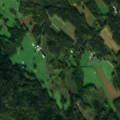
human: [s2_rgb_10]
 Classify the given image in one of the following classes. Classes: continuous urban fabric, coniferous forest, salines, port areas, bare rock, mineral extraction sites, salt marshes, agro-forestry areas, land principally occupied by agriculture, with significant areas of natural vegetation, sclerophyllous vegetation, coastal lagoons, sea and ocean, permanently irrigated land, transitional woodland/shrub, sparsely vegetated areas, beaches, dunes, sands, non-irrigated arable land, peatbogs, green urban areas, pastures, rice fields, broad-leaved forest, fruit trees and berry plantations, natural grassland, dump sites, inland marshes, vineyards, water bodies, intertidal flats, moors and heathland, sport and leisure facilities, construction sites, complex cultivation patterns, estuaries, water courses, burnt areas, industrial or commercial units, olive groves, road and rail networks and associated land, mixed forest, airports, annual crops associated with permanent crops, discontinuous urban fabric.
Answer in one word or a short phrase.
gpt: land principally occupied by agriculture, with significant areas of natural vegetation, broad-leaved forest, mixed forest